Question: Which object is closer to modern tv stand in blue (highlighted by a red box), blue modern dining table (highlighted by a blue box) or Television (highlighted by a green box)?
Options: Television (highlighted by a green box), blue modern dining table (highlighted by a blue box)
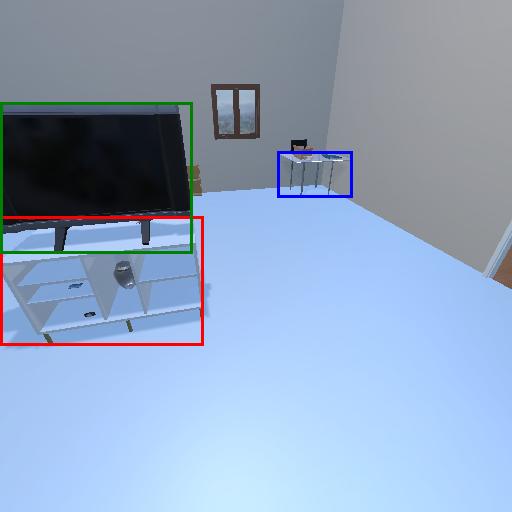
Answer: Television (highlighted by a green box)